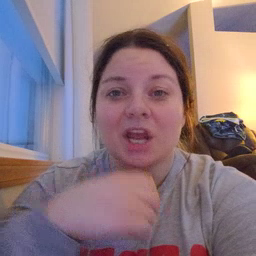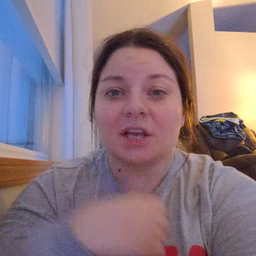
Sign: chair